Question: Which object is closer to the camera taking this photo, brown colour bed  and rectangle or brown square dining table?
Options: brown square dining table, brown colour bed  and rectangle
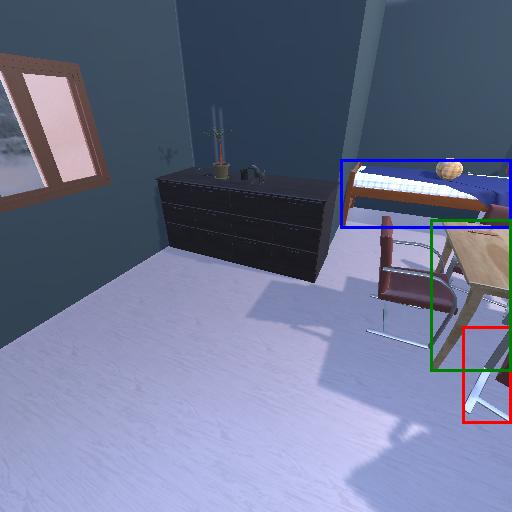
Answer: brown square dining table